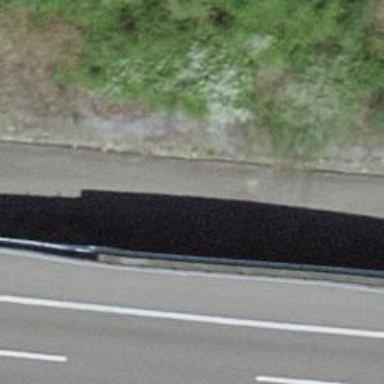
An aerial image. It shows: Service road going through tunnel.